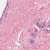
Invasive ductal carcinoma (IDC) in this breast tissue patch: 0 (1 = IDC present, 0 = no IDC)